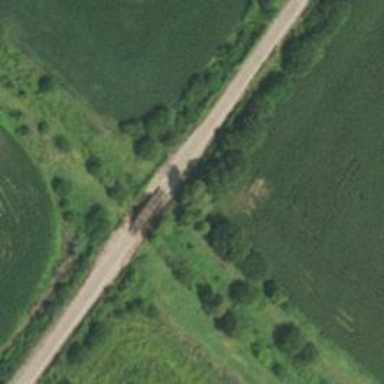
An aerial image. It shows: Truss bridge carrying railway line.